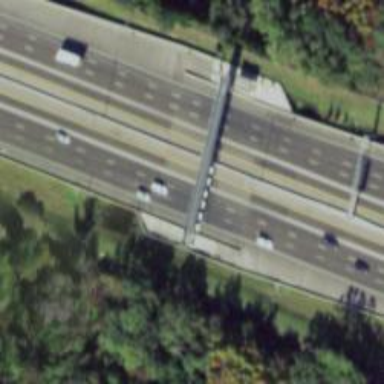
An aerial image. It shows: Toll gantry on the road.